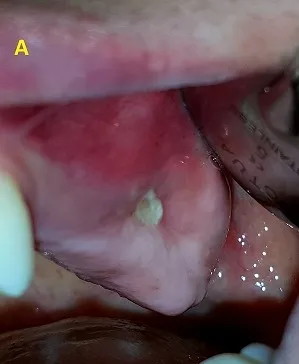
Intraoperative picture showing oroantral fistula.
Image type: medical_photograph (other_medical_photograph)